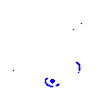
Particle: kaon